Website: apple
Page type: customer-info-address
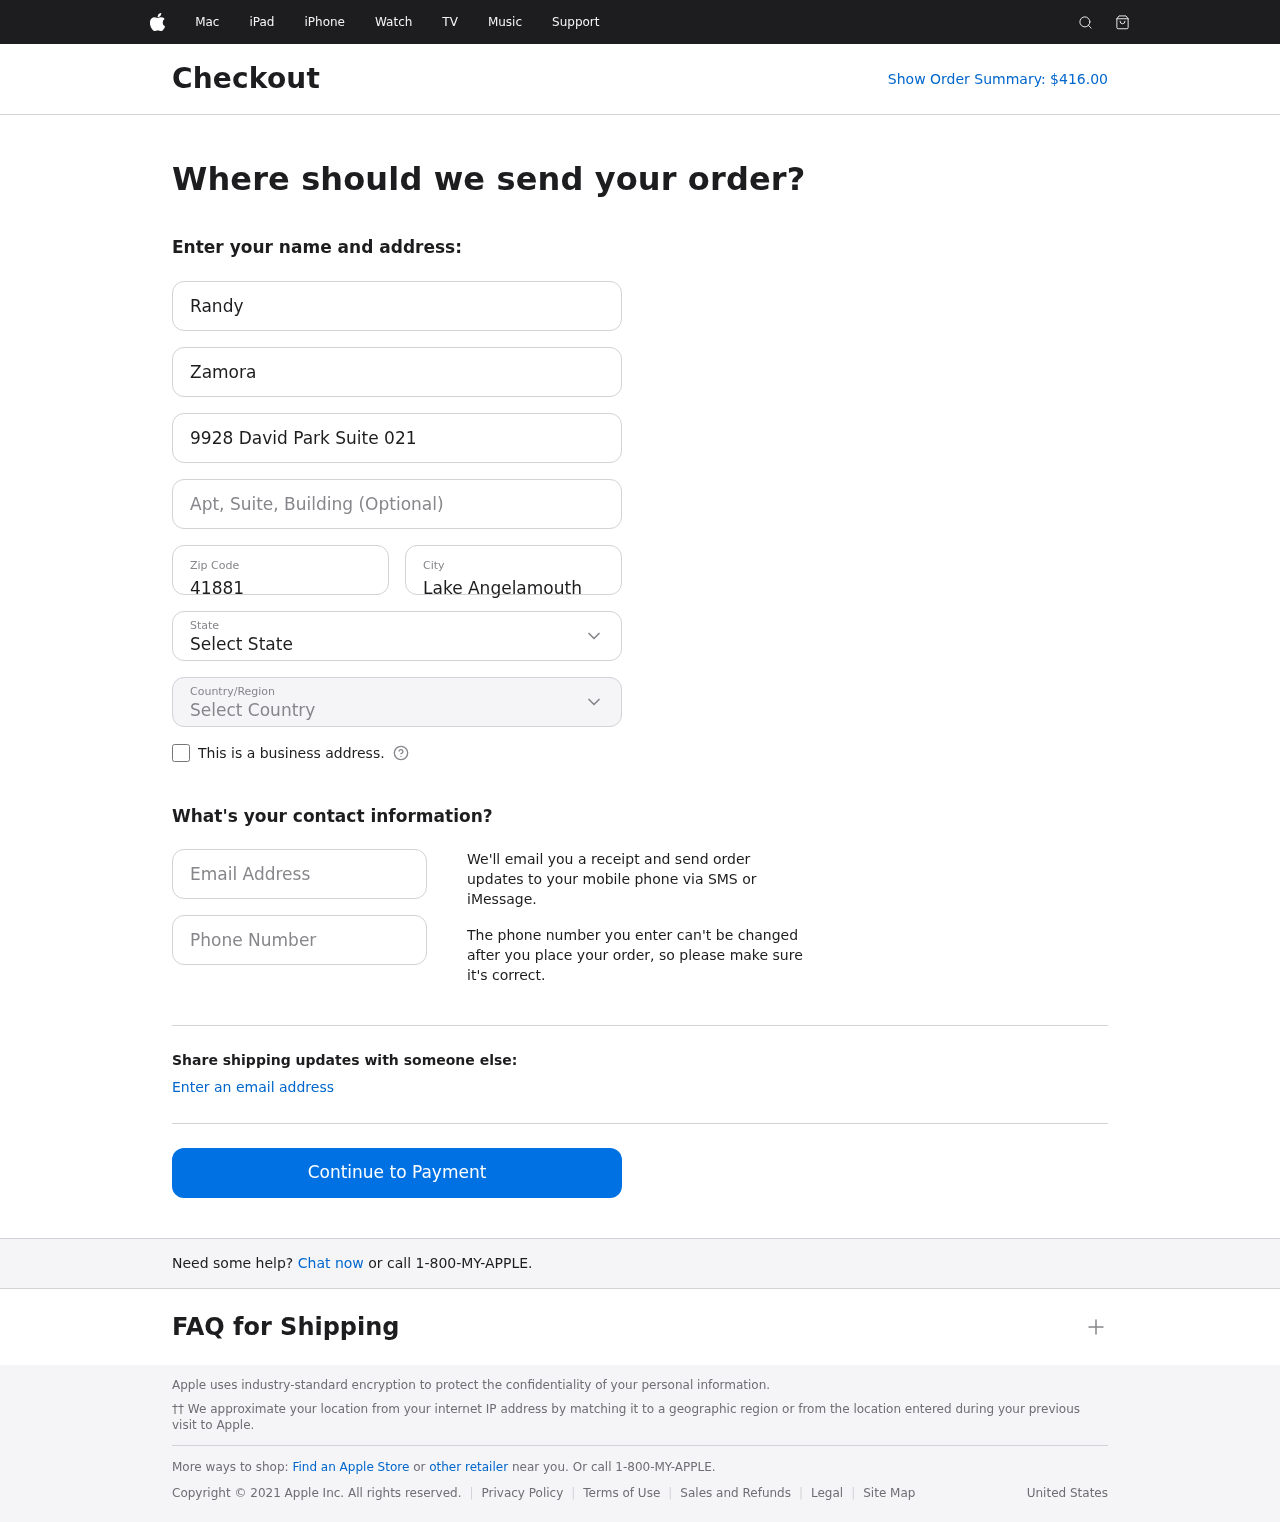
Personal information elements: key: PII_CITY
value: Lake Angelamouth
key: PII_COUNTRY
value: United States
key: PII_EMAIL
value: randy.zamora@hotmail.com
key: PII_FIRSTNAME
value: Randy
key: PII_LASTNAME
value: Zamora
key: PII_PHONE
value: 6226924062
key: PII_POSTCODE
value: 41881
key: PII_STATE
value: Alaska
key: PII_STREET
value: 9928 David Park Suite 021
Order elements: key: ORDER_TOTAL
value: Show Order Summary: $416.00